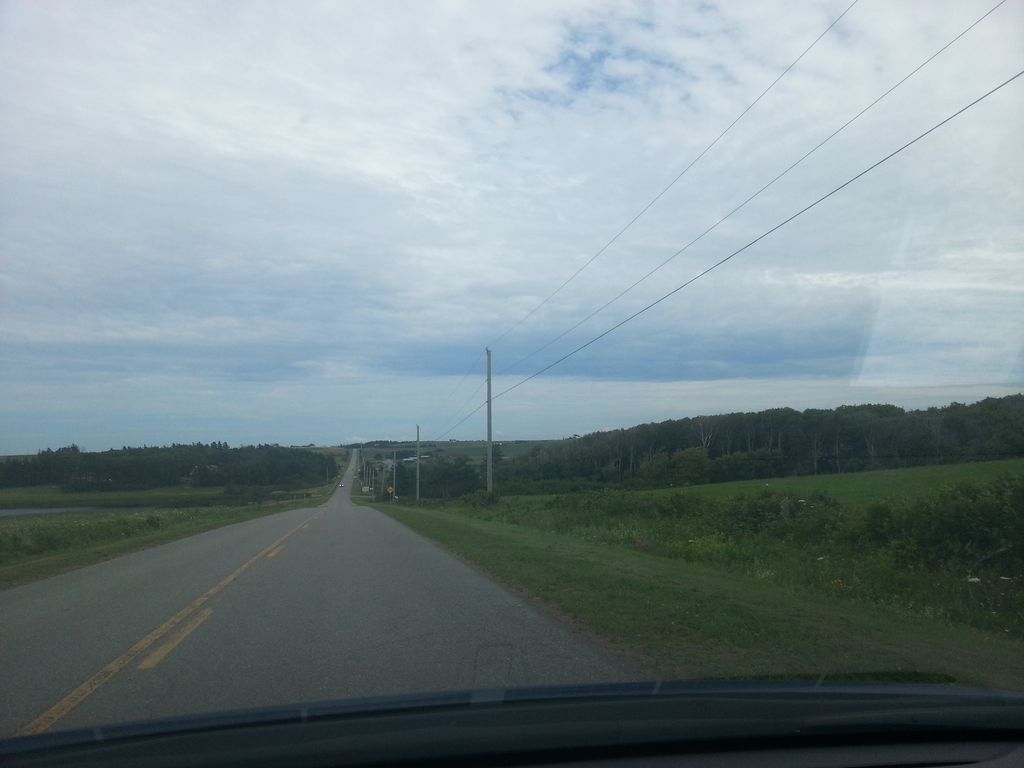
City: charlottetown